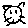
Label: cat